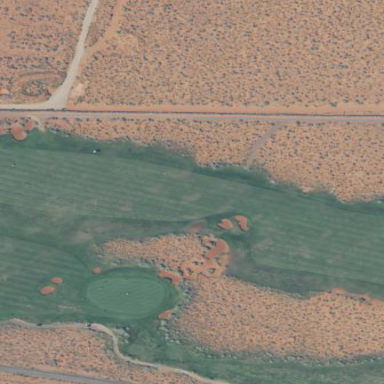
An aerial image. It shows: Grassy golf fairway.